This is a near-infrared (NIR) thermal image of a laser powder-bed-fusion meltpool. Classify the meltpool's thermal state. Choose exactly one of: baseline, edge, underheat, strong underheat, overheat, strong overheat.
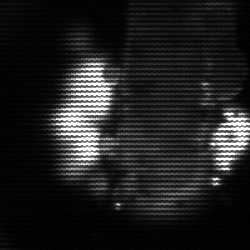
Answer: strong underheat